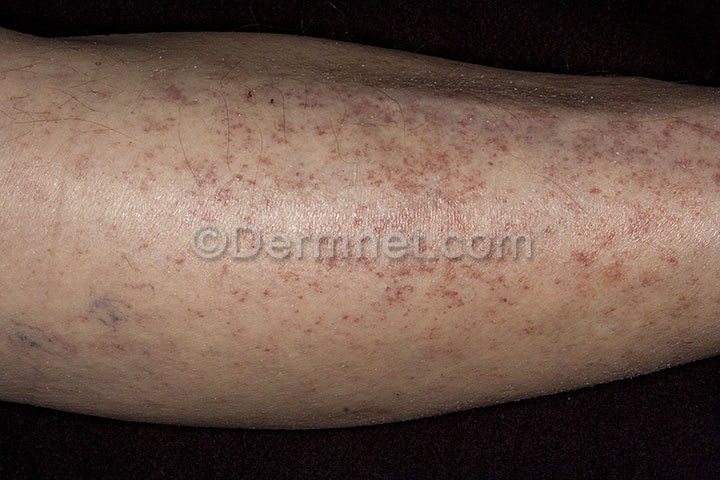
Disease: Vasculitis Photos